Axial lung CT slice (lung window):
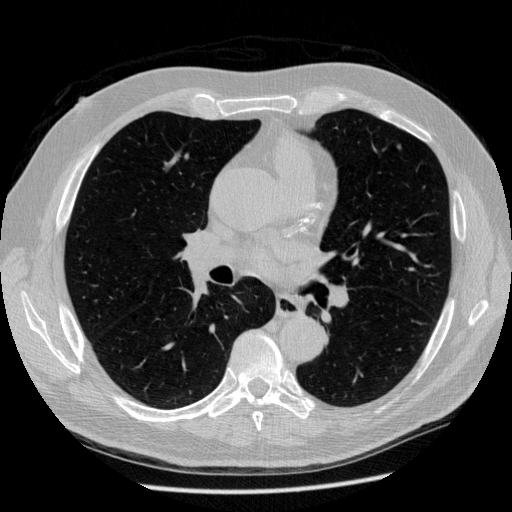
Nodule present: yes
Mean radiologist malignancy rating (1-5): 2.25